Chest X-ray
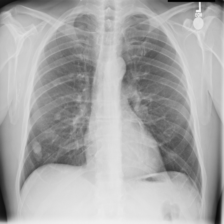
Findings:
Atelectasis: negative
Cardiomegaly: negative
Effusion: negative
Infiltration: negative
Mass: negative
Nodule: negative
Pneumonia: negative
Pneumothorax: negative
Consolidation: negative
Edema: negative
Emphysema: negative
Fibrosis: negative
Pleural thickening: negative
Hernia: negative